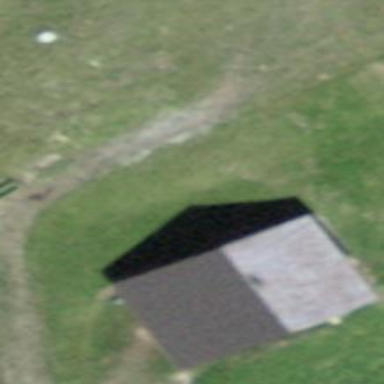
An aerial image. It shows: Barn.